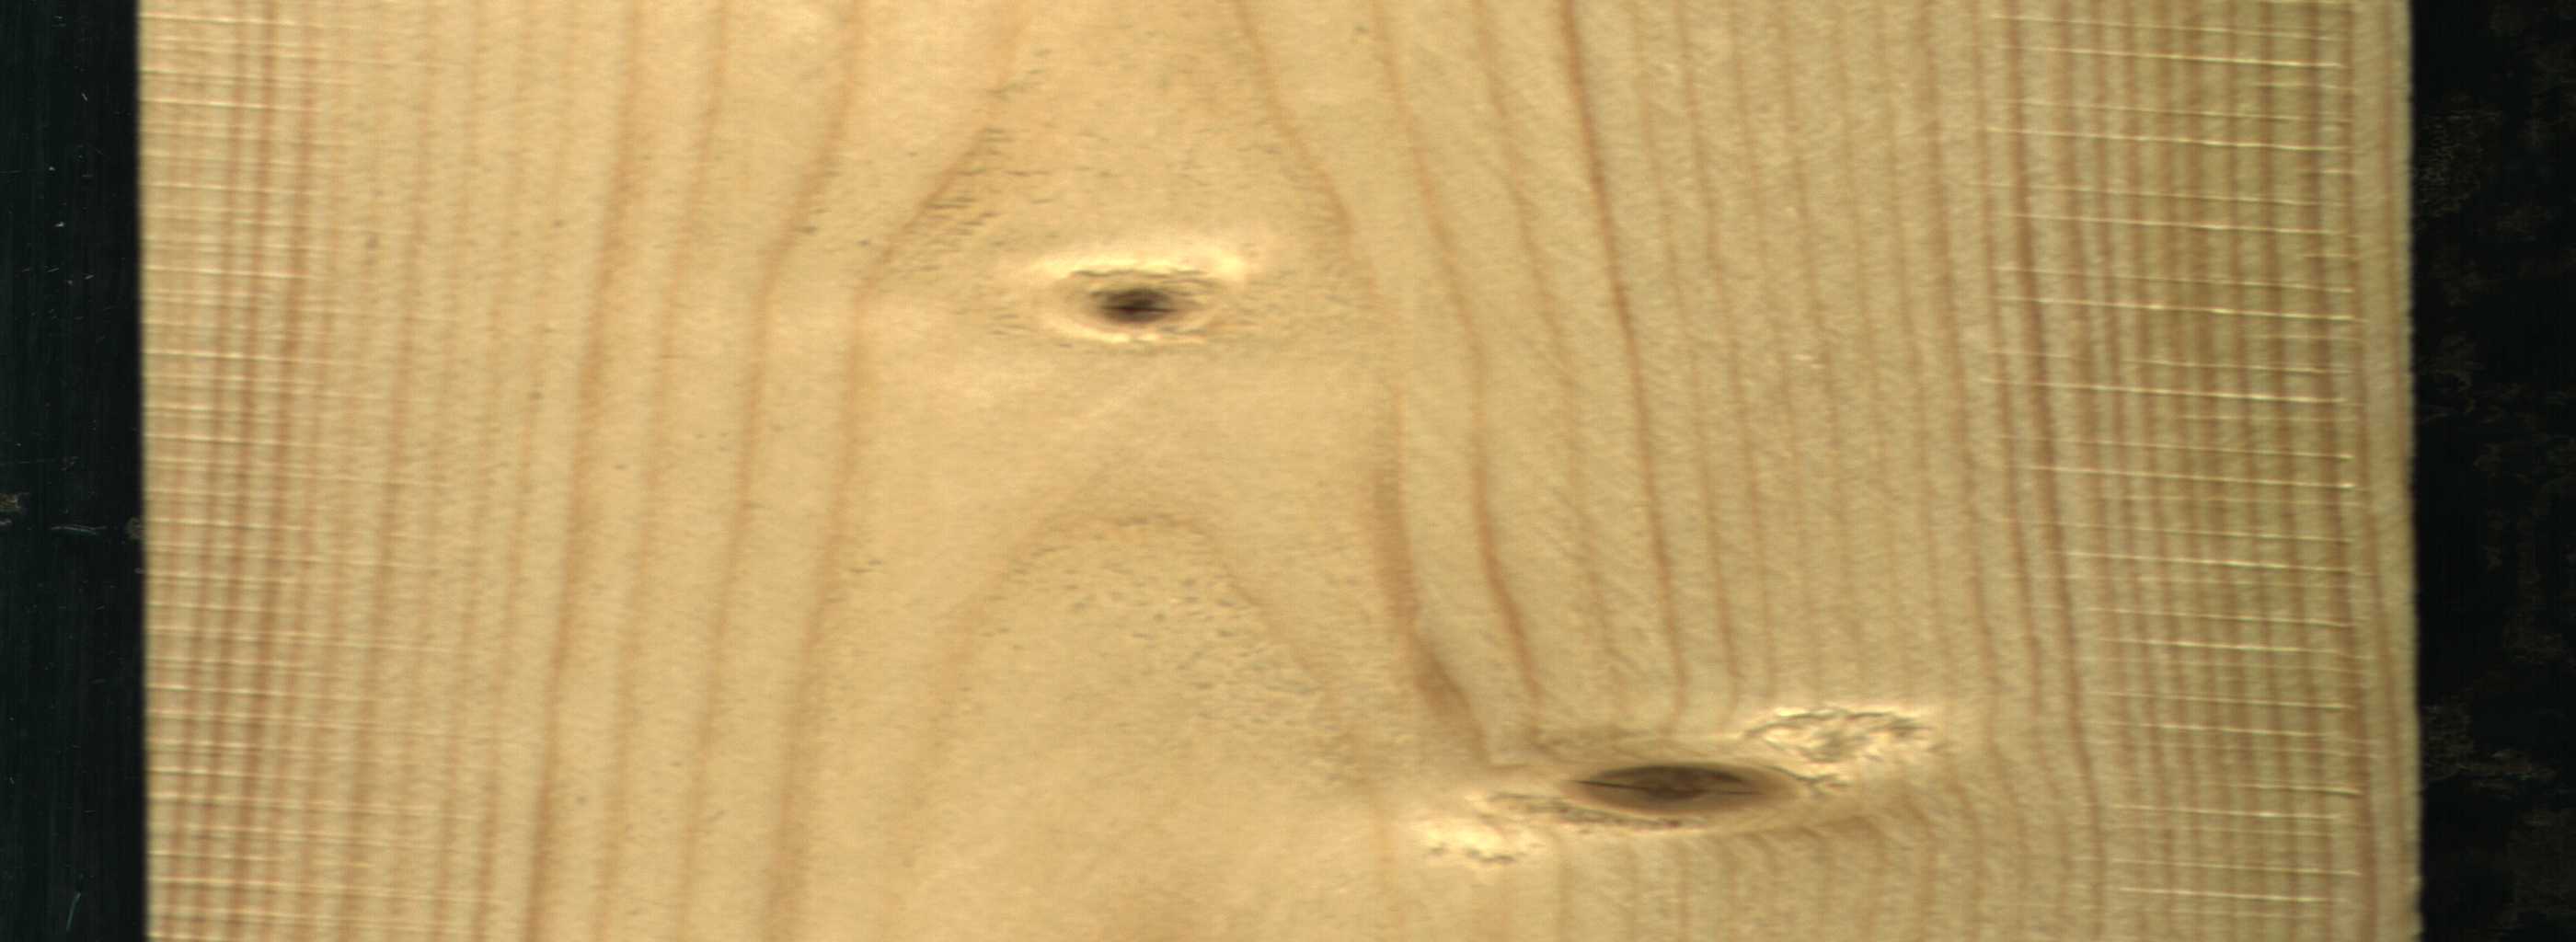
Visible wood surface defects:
Live_Knot
Live_Knot